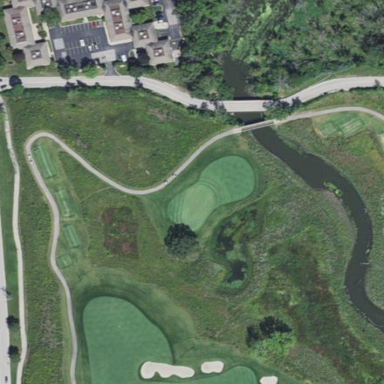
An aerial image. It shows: Rough grass area on golf course.